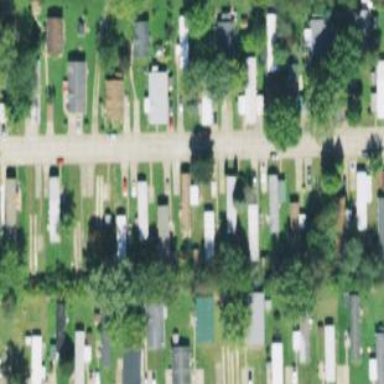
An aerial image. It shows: Residential area designated as trailer park.